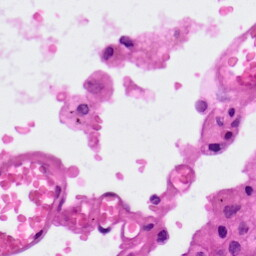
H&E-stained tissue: Lung